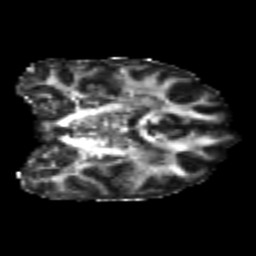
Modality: FA
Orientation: coronal
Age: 22
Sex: female
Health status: healthy
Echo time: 0.074 s